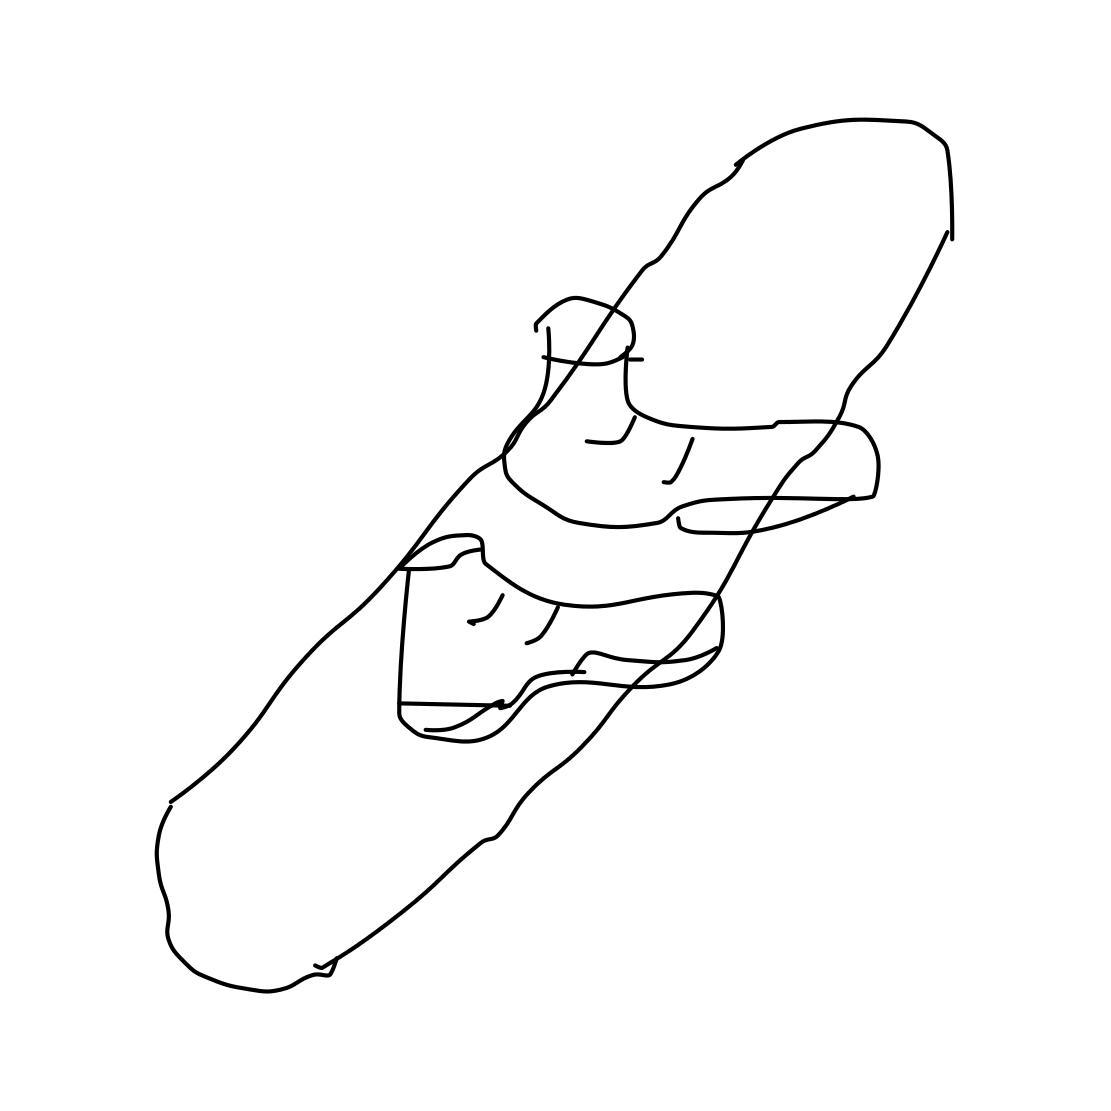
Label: snowboard